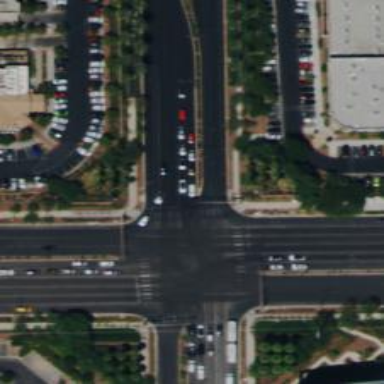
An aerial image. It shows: Solid stop line on the road marking.